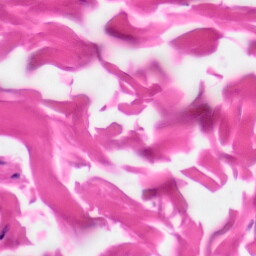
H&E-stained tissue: Skin